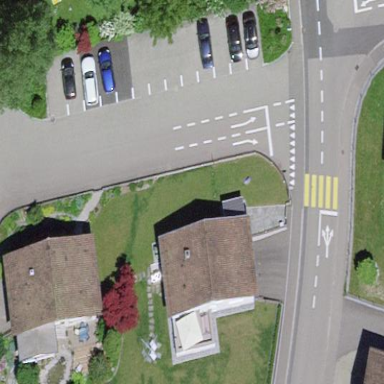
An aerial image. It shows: Parking area with surface.